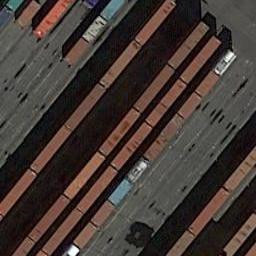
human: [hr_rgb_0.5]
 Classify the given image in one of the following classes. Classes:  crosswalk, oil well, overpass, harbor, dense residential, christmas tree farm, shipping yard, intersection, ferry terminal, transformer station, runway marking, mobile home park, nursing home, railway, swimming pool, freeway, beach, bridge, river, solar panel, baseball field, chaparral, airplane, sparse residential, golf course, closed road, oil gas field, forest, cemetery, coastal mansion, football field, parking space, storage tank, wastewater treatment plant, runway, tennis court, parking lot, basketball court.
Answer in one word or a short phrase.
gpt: shipping yard